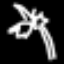
Label: palm tree